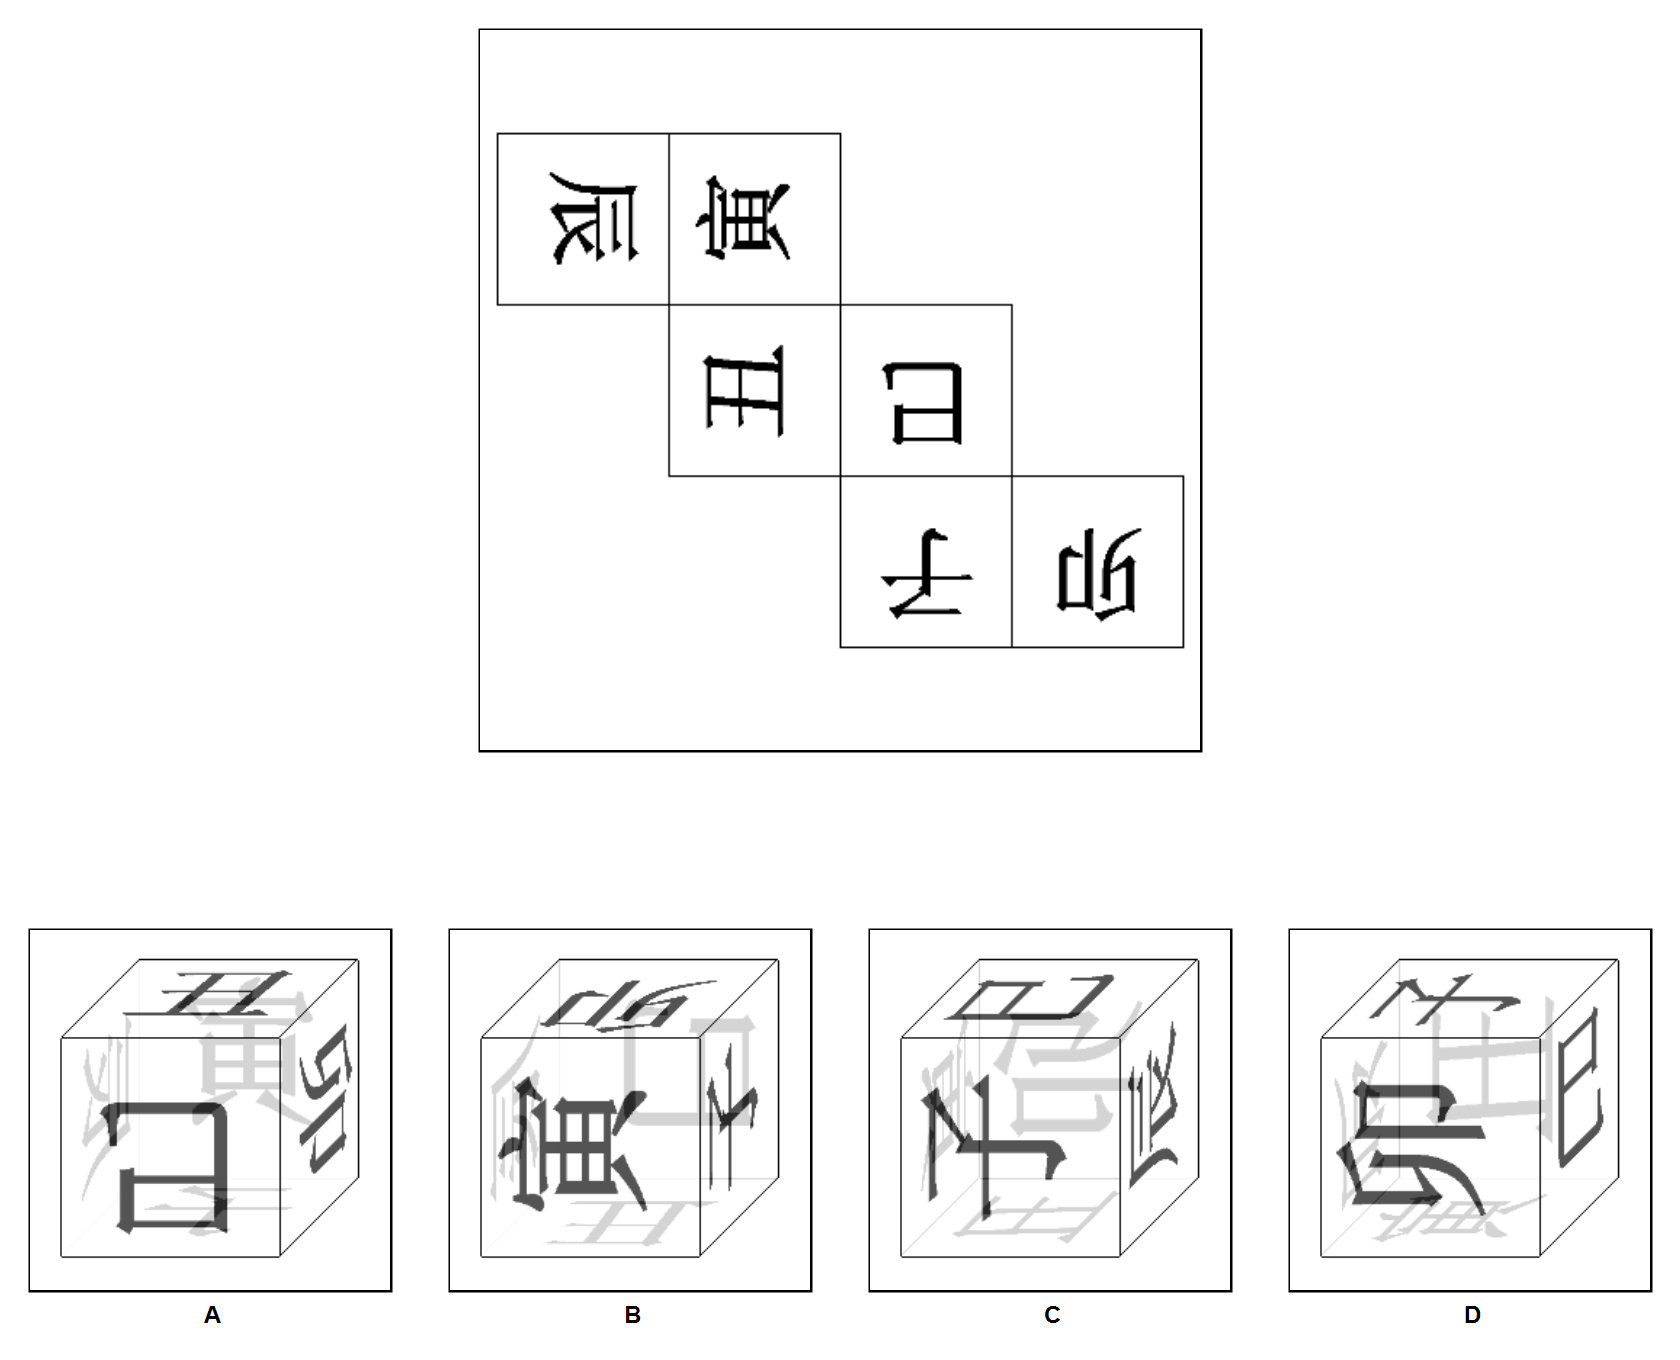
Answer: D